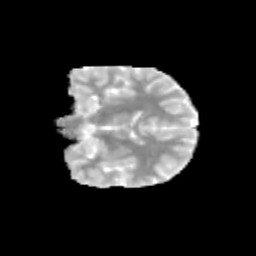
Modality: MD
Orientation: coronal
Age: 10
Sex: male
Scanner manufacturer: siemens
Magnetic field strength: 3 T
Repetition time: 3.8 s
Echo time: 0.07 s